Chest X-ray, PA view. Patient: 59 years old, sex M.
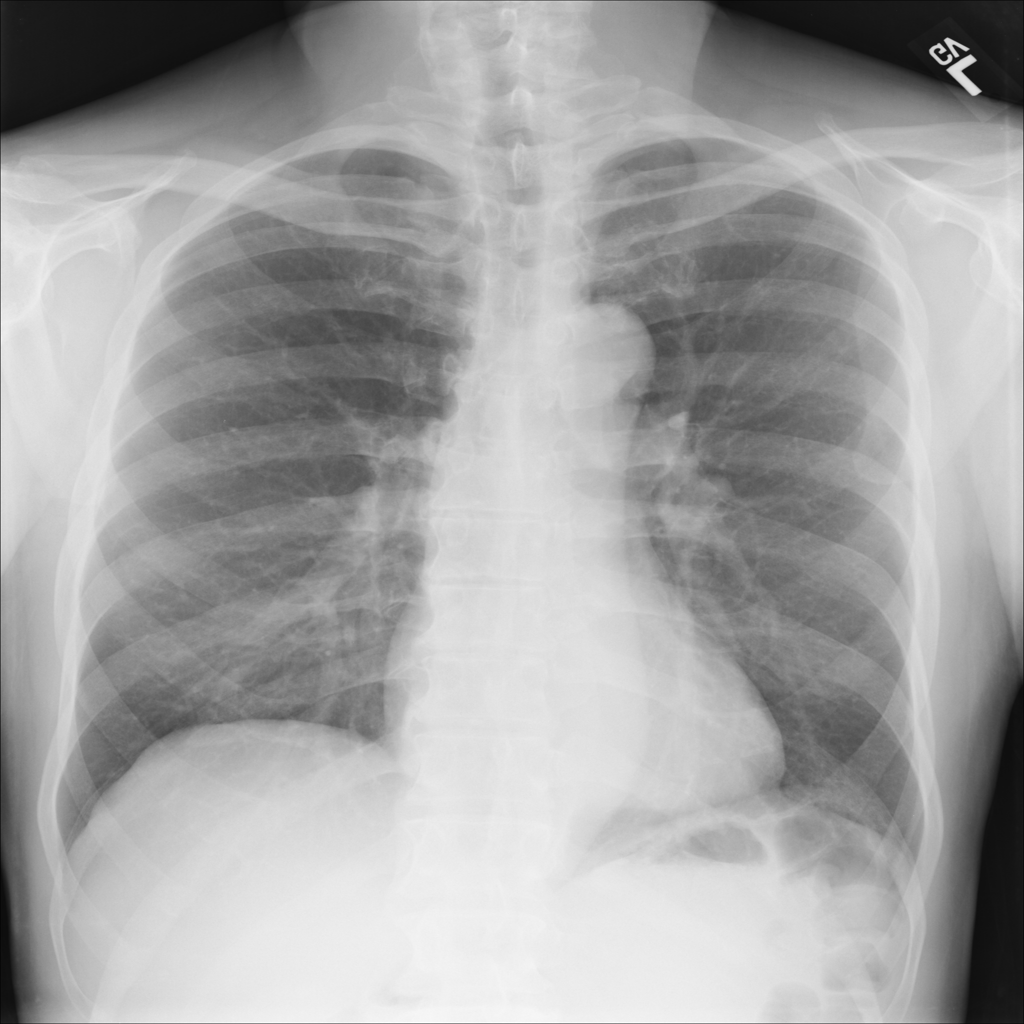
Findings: Mass